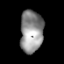
Tissue: prostate
Cell type: T cells
Senescence score: 0.7379
Nuclear area (px): 942
Mean DAPI intensity: 145.479